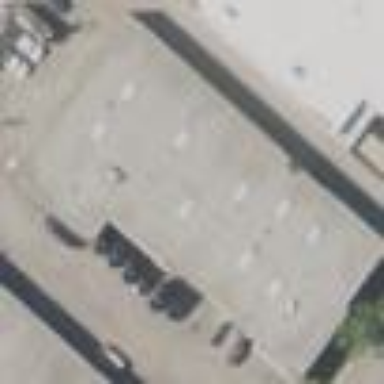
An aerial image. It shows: Commercial building.